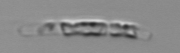
Label: Guinardia_striata